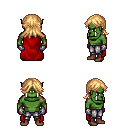
a pixel art fantasy rpg character, male body template, orc, green skin, red cape, metal pants, light blonde loose hair, metal gloves, brown shoes, four views (front, back, left, right), 2x2 character sprite sheet, small pixel art, hard edges, no anti-aliasing